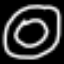
Label: donut